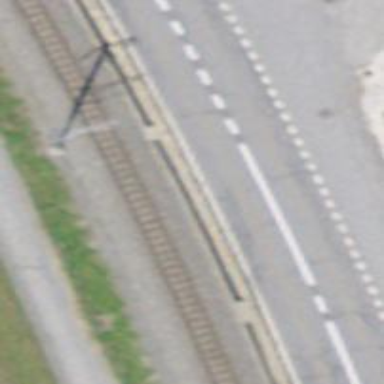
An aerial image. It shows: Bus stop with platform for public transport.